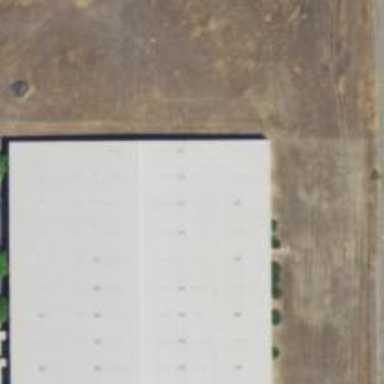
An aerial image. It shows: Warehouse that also serves as post depot.